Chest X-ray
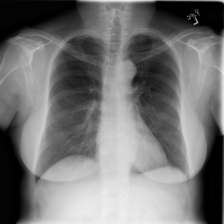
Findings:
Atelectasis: negative
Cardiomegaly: negative
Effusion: negative
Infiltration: positive
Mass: negative
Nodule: negative
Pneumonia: negative
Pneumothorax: negative
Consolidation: negative
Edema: negative
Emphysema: negative
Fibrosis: negative
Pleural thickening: negative
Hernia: negative